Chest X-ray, AP view. Patient: 33 years old, sex F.
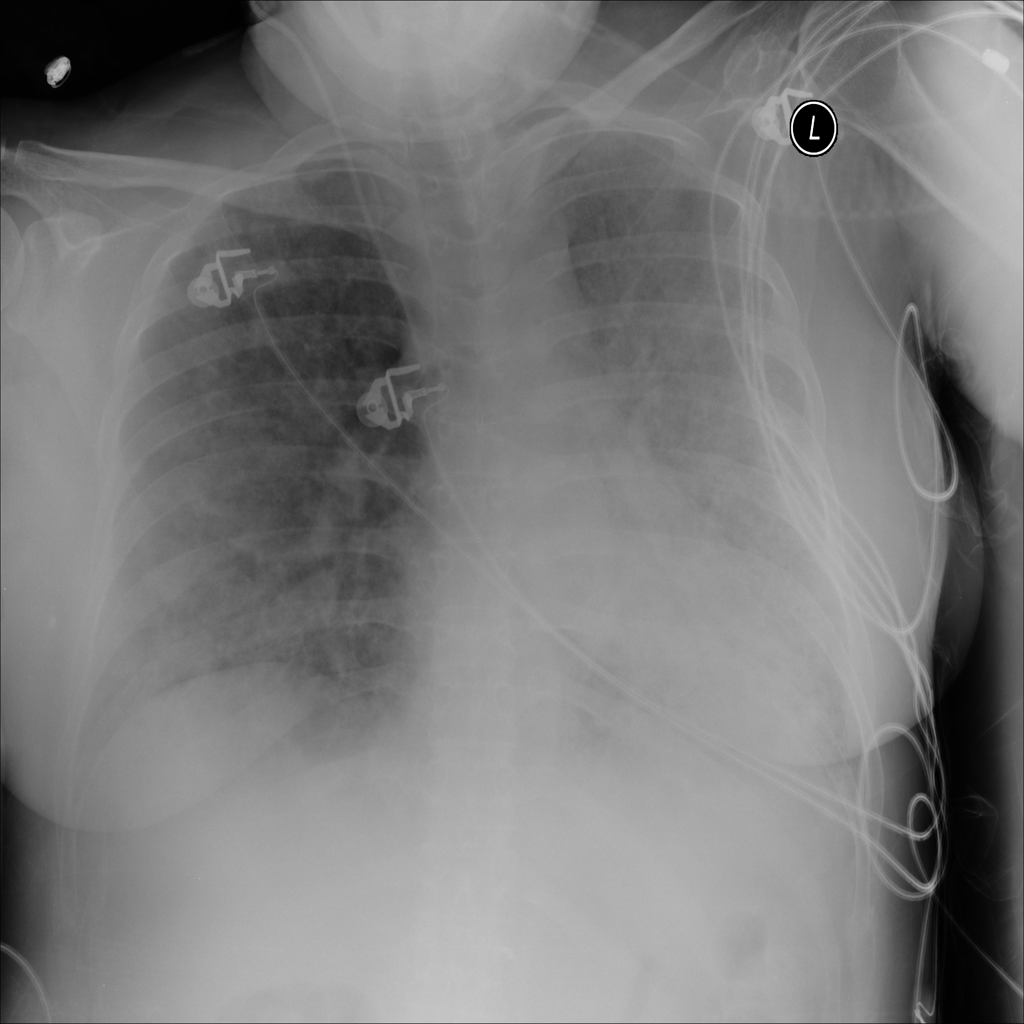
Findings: Infiltration